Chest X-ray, AP view. Patient: 26 years old, sex M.
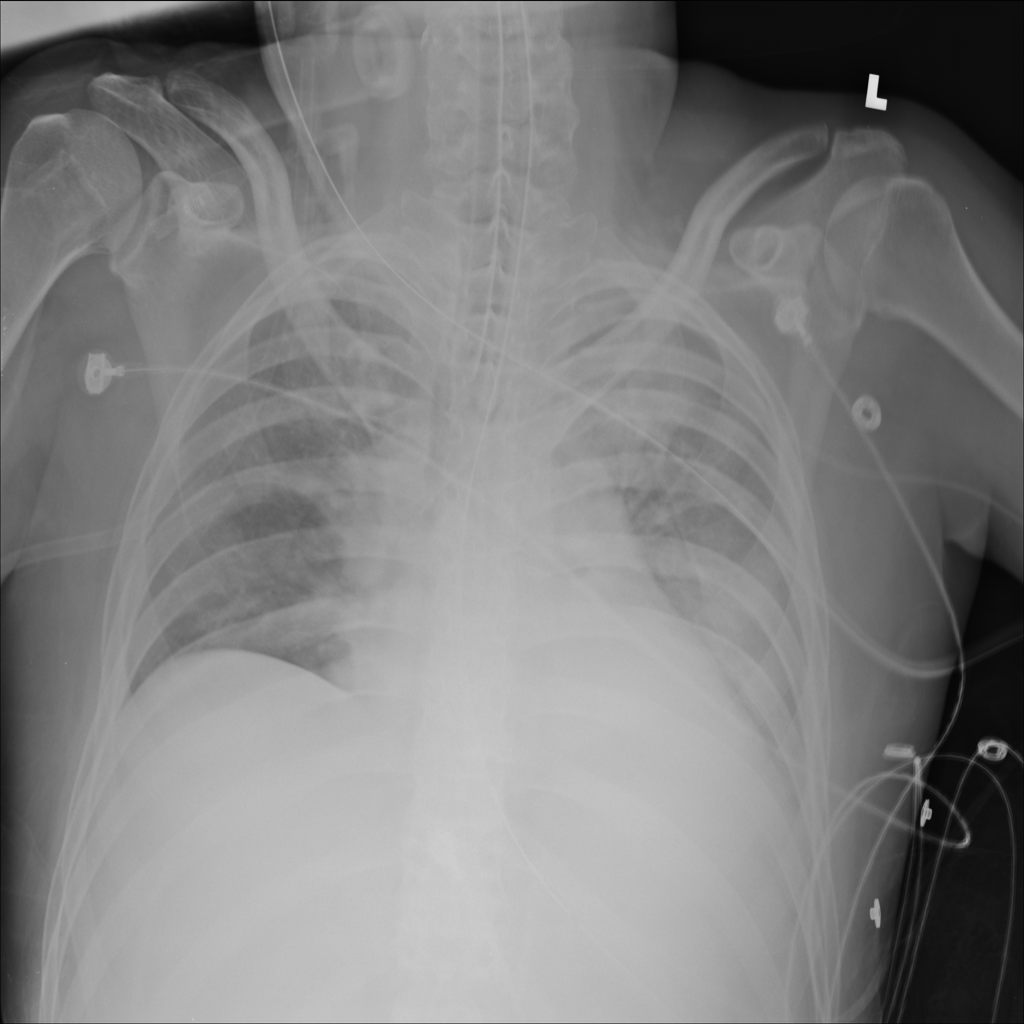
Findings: Atelectasis, Infiltration